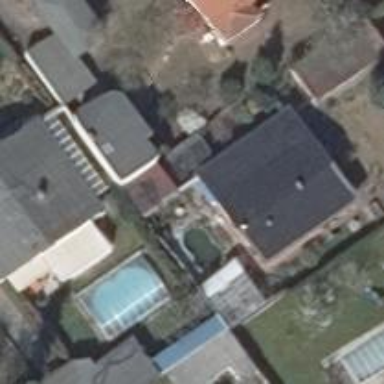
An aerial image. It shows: Detached building with gabled roof.